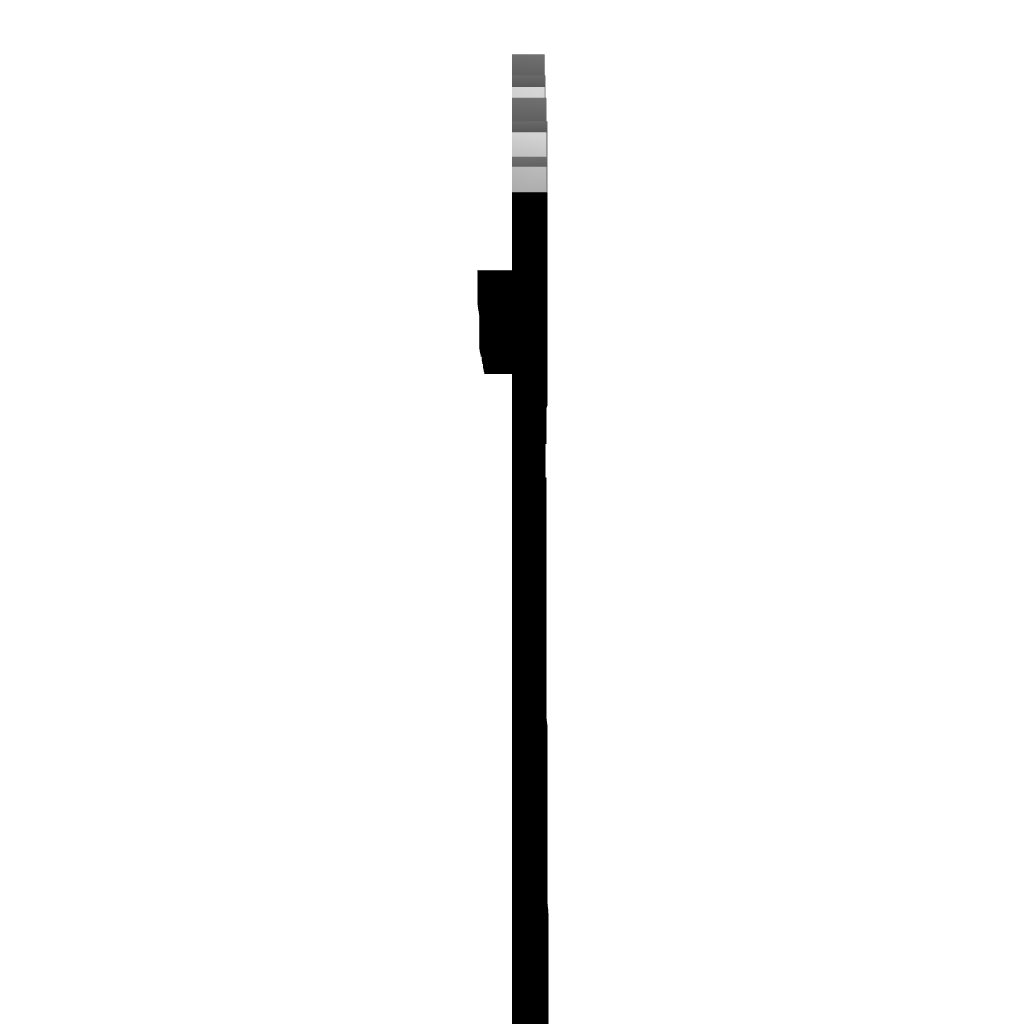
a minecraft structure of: i like trains cool bad low quality